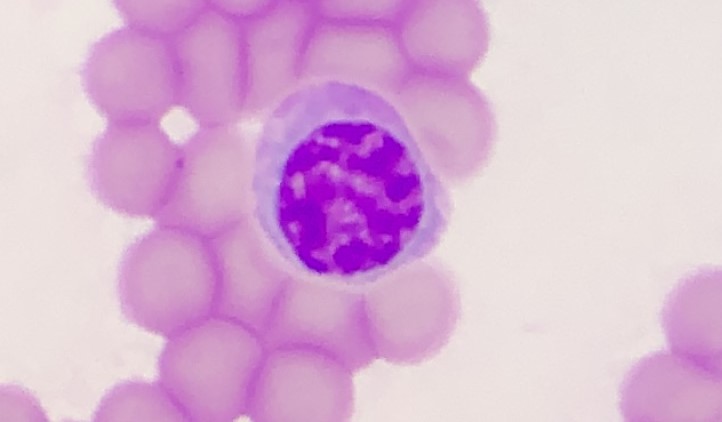
White blood cell type: Lymphocyte